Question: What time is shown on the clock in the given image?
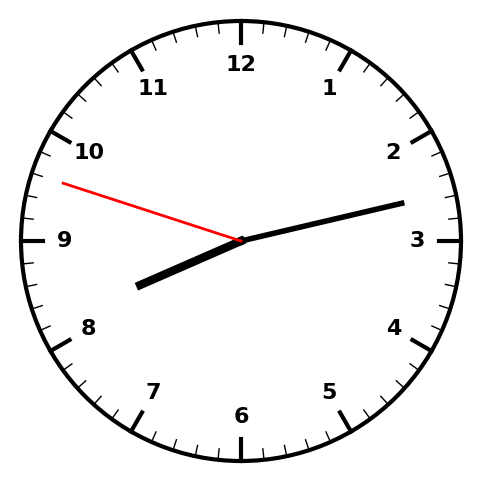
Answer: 08:12:48